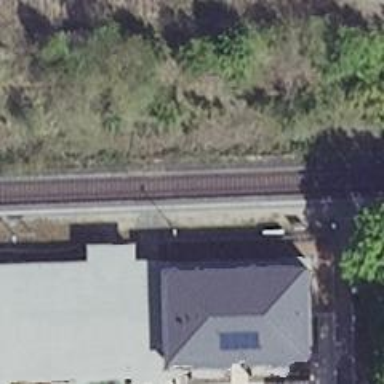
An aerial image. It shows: Public transport station located at railway halt.